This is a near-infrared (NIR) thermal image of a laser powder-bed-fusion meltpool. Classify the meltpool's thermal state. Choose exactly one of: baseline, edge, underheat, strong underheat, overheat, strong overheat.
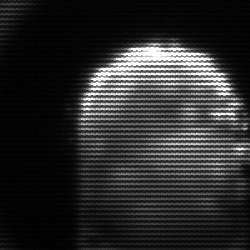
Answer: baseline